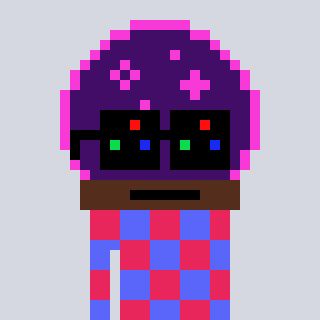
a pixel art character with square black sunglasses, a crystalball-shaped head and a purple-colored body on a cool background